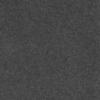
Label: dusty